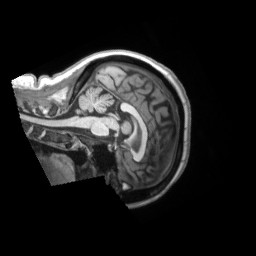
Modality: T1w
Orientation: sagittal
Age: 45
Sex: female
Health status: ill
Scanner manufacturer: siemens
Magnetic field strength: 3 T
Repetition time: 2.2 s
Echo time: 0.00157 s